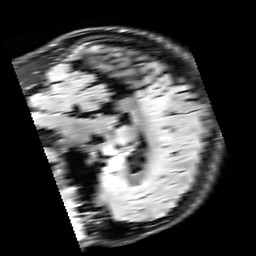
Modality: FLAIR
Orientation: sagittal
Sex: male
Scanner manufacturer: siemens
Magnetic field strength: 3 T
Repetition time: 10 s
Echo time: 0.09 s